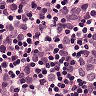
Metastatic tissue present: yes